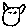
Label: cat